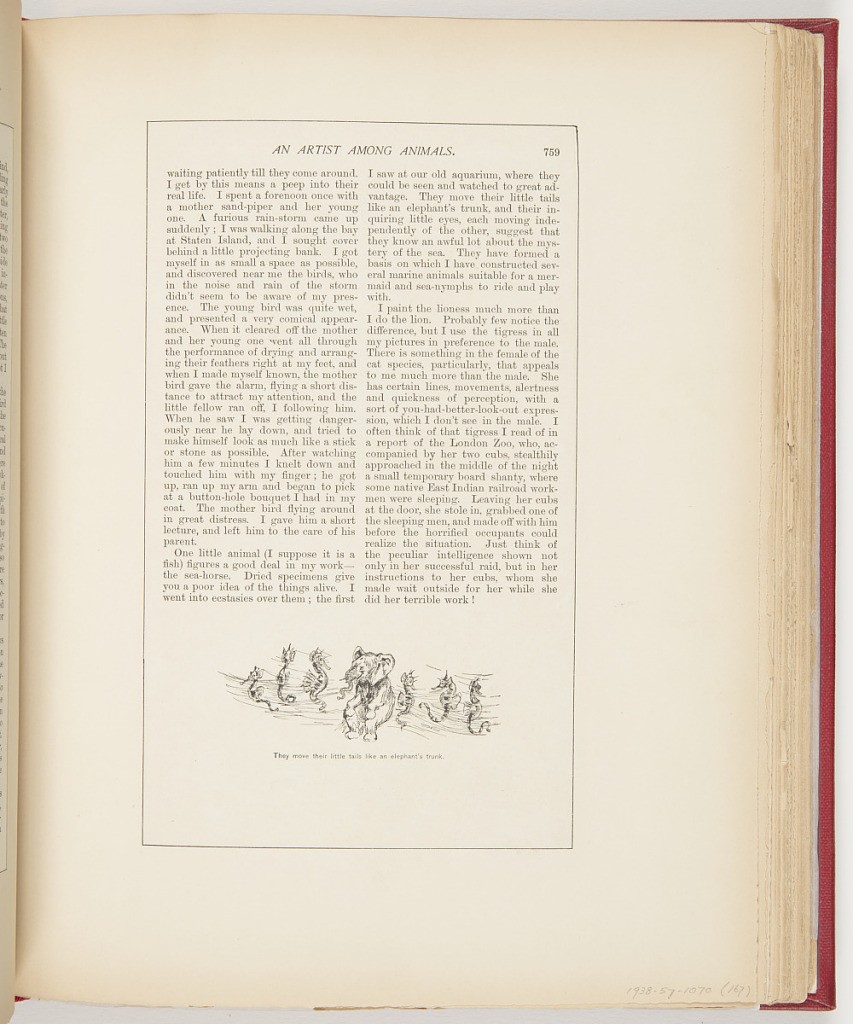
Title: Excerpt from "An Artist Among Animals" from Scribner's Magazine (XIV, No. 6, December 1893, p. 759)
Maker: Frederick Stuart Church, American, 1842–1924
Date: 1893
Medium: Printed in black ink on paper
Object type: Ephemera
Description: Article clipping from Scribner's Magazine on Frederick Stuart Church and his creative process. Lower center, profile of elephant, with various sea horses swimming around him.